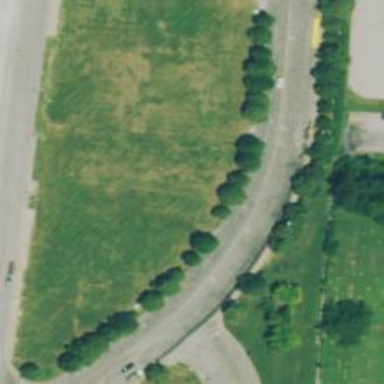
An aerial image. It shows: Road with dash markings.